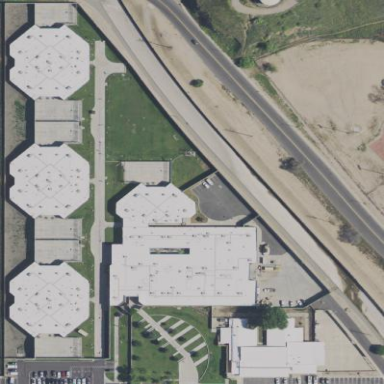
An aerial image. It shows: Prison.